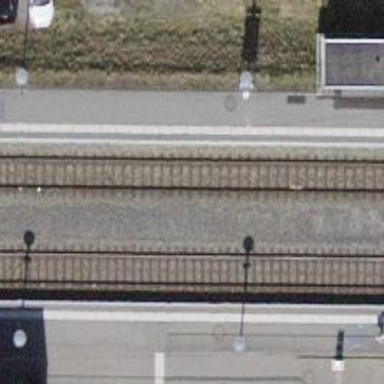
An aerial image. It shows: Stop position for public transport on the railway.